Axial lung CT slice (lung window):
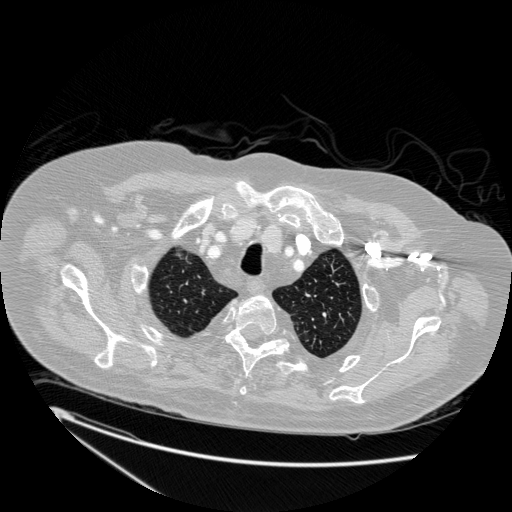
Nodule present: no